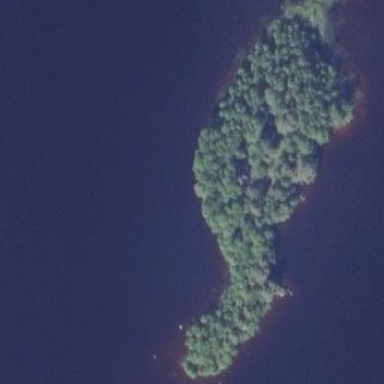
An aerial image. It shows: Islet.